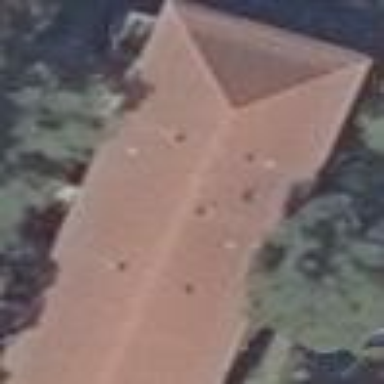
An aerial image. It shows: Hipped roof apartment building.